Question: I am trying to achieve something like this:
<URL>
Here's what I've done and it's working fine, except when I click on Yearly or Quarterly, the Frequency list displays only one item and I have to click the scroll up/down button to see the other options.
HTML
'''
<td> Consumption type :</td>
<td>
<select id="consumption" class="form-control" style = "width:400px">
<option value= "menu" selected> Select consumption type </option>
<option value="daily">Daily</option>
<option value="weekly">Weekly</option>
<option value="monthly">Monthly</option>
<option value="yearly">Yearly</option>
<option value="quarterly">Quarterly</option>
</select>
</td>
<td> Frequency : </td>
<td>
<select id="frequency" class="form-control" style = "width:400px" disabled>
<option selected> Select frequency </option>
<!--Weekly Options-->
<option class="weekly" value="monday">Monday</option>
<option class="weekly" value="tuesday">Tuesday</option>
<option class="weekly" value="wednesday">Wednesday</option>
<option class="weekly" value="thursday">Thursday</option>
<option class="weekly" value="friday">Friday</option>
<option class="weekly" value="saturday">Saturday</option>
<option class="weekly" value="sunday">Sunday</option>
<!--Monthly Options-->
<option class="monthly" value="1">1</option>
<option class="monthly" value="2">2</option>
<option class="monthly" value="3">3</option>
<option class="monthly" value="4">4</option>
<option class="monthly" value="5">5</option>
<option class="monthly" value="6">6</option>
<option class="monthly" value="7">7</option>
<option class="monthly" value="8">8</option>
<option class="monthly" value="9">9</option>
<option class="monthly" value="10">10</option>
<option class="monthly" value="11">11</option>
<option class="monthly" value="12">12</option>
<option class="monthly" value="13">13</option>
<option class="monthly" value="14">14</option>
<option class="monthly" value="15">15</option>
<option class="monthly" value="16">16</option>
<option class="monthly" value="17">17</option>
<option class="monthly" value="18">18</option>
<option class="monthly" value="19">19</option>
<option class="monthly" value="20">20</option>
<option class="monthly" value="21">21</option>
<option class="monthly" value="22">22</option>
<option class="monthly" value="23">23</option>
<option class="monthly" value="24">24</option>
<option class="monthly" value="25">25</option>
<option class="monthly" value="26">26</option>
<option class="monthly" value="27">27</option>
<option class="monthly" value="28">28</option>
<option class="monthly" value="29">29</option>
<option class="monthly" value="30">30</option>
<option class="monthly" value="31">31</option>
<!--Yearly/Quarterly Options-->
<option class="yearly" value="january">January</option>
<option class="yearly" value="february">February</option>
<option class="yearly" value="march">March</option>
<option class="yearly" value="april">April</option>
<option class="yearly" value="may">May</option>
<option class="yearly" value="june">June</option>
<option class="yearly" value="july">July</option>
<option class="yearly" value="august">August</option>
<option class="yearly" value="september">September</option>
<option class="yearly" value="october">October</option>
<option class="yearly" value="november">November</option>
<option class="yearly" value="december">December</option>
</select>
</td>
'''
Script
'''
$(document).ready(function () {
$("#consumption").change(function () {
var value = $("#consumption").attr("value");
$(".weekly, .monthly, .yearly").hide();
switch(value) {
case "weekly":
{
$("#frequency").removeAttr("disabled");
$(".weekly").show();
}
break;
case "monthly":
{
$("#frequency").removeAttr("disabled");
$(".monthly").show();
}
break;
case "yearly":
{
$("#frequency").removeAttr("disabled");
$(".yearly").show();
}
break;
case "quarterly":
{
$("#frequency").removeAttr("disabled");
$(".yearly").show();
}
break;
}
});
});
'''
If anybody could help it would be much appreciated. Thanks!
EDIT: Here's the screenshot of the drop-down list.

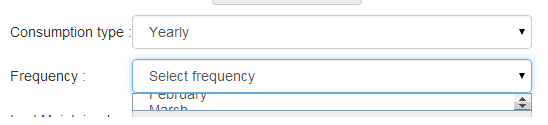
Answer: I have resolved this issue in another way. Please check the link
<URL>